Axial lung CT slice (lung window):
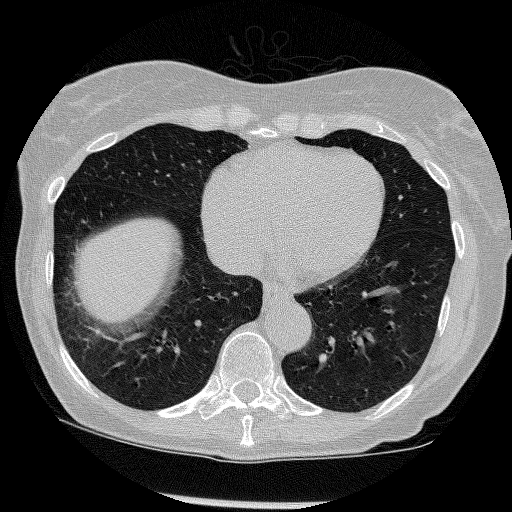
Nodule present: no